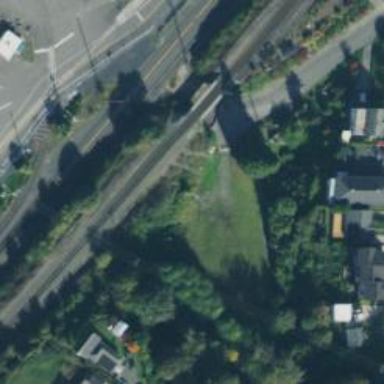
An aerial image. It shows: Crossing for the railway.